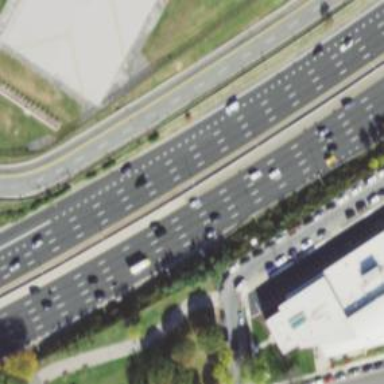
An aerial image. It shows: Motorway junction.